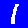
Digit: 1